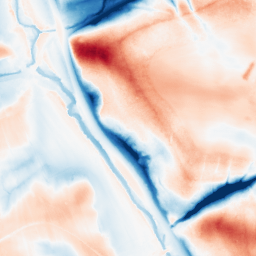
Category: classical
Decomposition family: gaussian_anisotropic
Decomposition parameters: sigma_x: 10
sigma_y: 20
Upsampling method: sinc_hamming
Upsampling parameters: scale: 4
kernel_size: 16
Upsampling scale: 4